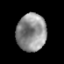
Tissue: prostate
Cell type: T cells
Senescence score: 0.3112
Nuclear area (px): 1090
Mean DAPI intensity: 142.128